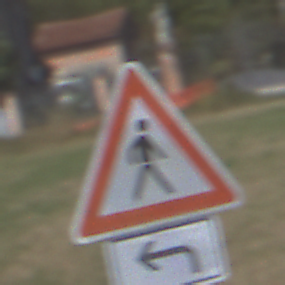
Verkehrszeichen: FussgaengerLinks
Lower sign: RichtungsangabeDurchPfeile2
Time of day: MorningAfternoon
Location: Outdoor (Suburban)
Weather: PartlyCloudy
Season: NotSpecified
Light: Natural